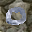
Label: 0